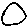
Label: circle